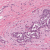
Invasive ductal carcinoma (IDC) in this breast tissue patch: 0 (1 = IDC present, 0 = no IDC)